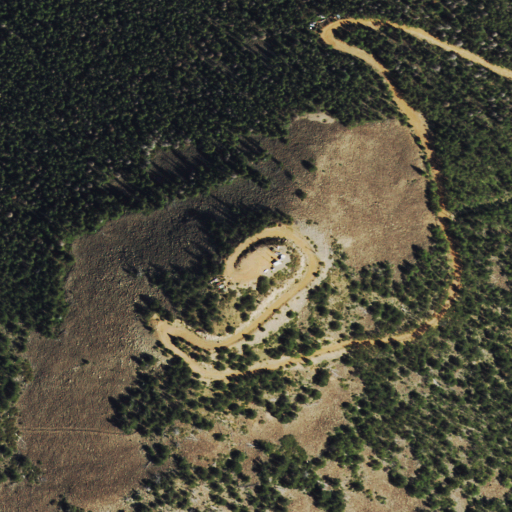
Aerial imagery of mountain in Colorado named Mount Pisgah containing evergreen forest, shrub, open development, deciduous forest, low intensity development, medium intensity development, and mixed forest